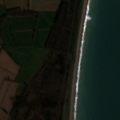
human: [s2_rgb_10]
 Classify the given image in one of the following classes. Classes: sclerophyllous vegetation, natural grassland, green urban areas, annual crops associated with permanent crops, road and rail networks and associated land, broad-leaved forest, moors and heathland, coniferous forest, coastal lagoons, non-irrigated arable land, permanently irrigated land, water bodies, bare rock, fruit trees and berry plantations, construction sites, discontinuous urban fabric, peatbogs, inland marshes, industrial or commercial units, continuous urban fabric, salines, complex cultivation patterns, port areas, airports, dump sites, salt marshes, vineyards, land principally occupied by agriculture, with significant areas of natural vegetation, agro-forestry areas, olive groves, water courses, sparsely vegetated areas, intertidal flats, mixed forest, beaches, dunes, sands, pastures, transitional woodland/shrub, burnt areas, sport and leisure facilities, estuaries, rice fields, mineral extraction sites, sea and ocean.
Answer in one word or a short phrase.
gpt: non-irrigated arable land, pastures, inland marshes, sea and ocean